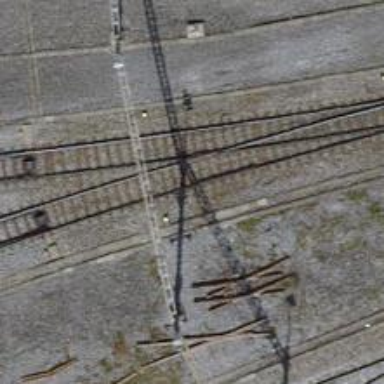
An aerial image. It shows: Single-track electrified railway yard with contact line electrification.